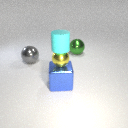
small yellow metal sphere below small cyan rubber cylinder